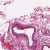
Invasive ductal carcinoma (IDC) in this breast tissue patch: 0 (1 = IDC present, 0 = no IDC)